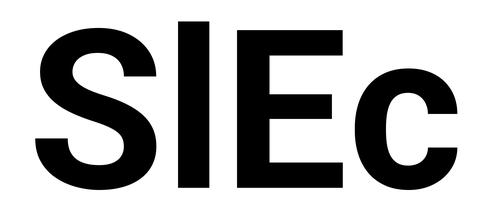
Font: Roboto_Bold